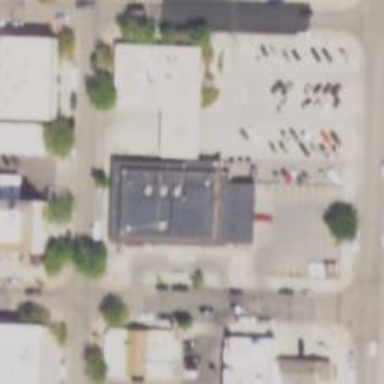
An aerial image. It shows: Post office.